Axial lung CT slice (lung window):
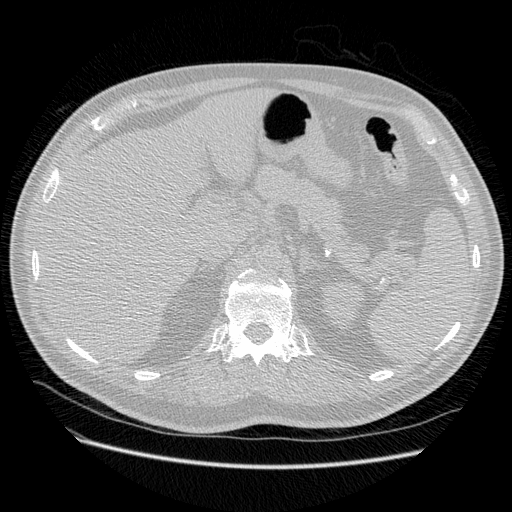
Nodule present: no